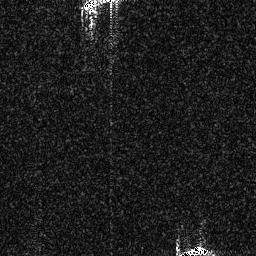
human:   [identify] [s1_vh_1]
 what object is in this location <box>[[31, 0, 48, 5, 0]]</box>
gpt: <ref>1 medium ship at the top</ref>